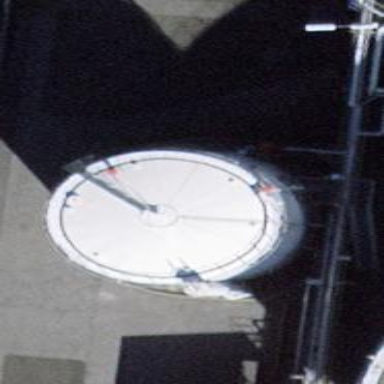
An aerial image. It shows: Tank building.